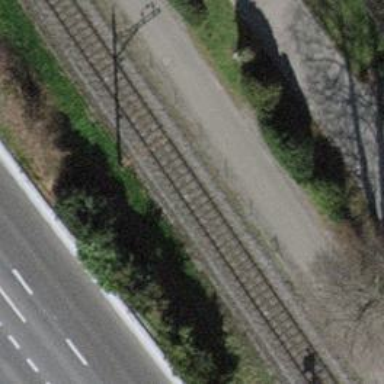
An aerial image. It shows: Solitary milestone along the railway.